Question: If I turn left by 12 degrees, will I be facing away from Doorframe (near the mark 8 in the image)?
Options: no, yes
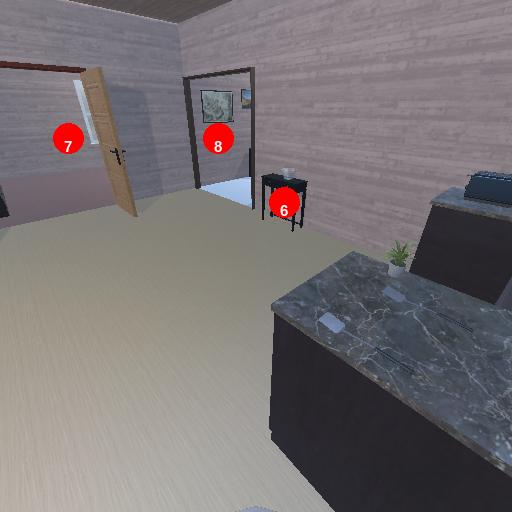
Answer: no